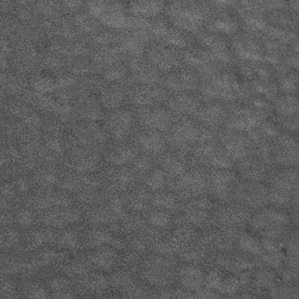
Label: frost